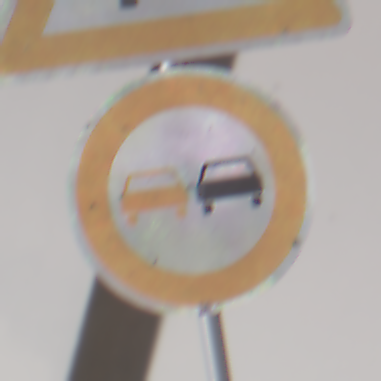
Verkehrszeichen: Ueberholverbot
Zusatzzeichen oben: VerengteFahrbahn
Umgebung: Roofed, Urban
Tageszeit: MorningAfternoon
Wetter: PartlyCloudy
Licht: Natural
Jahreszeit: NotSpecified
Kontrast: MediumContrast